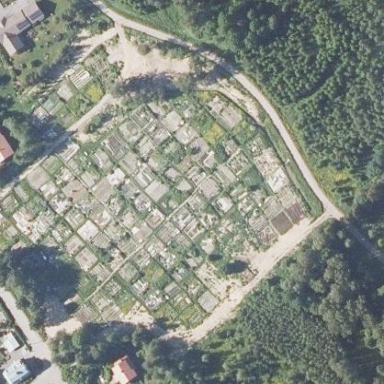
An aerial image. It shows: Allotments area.